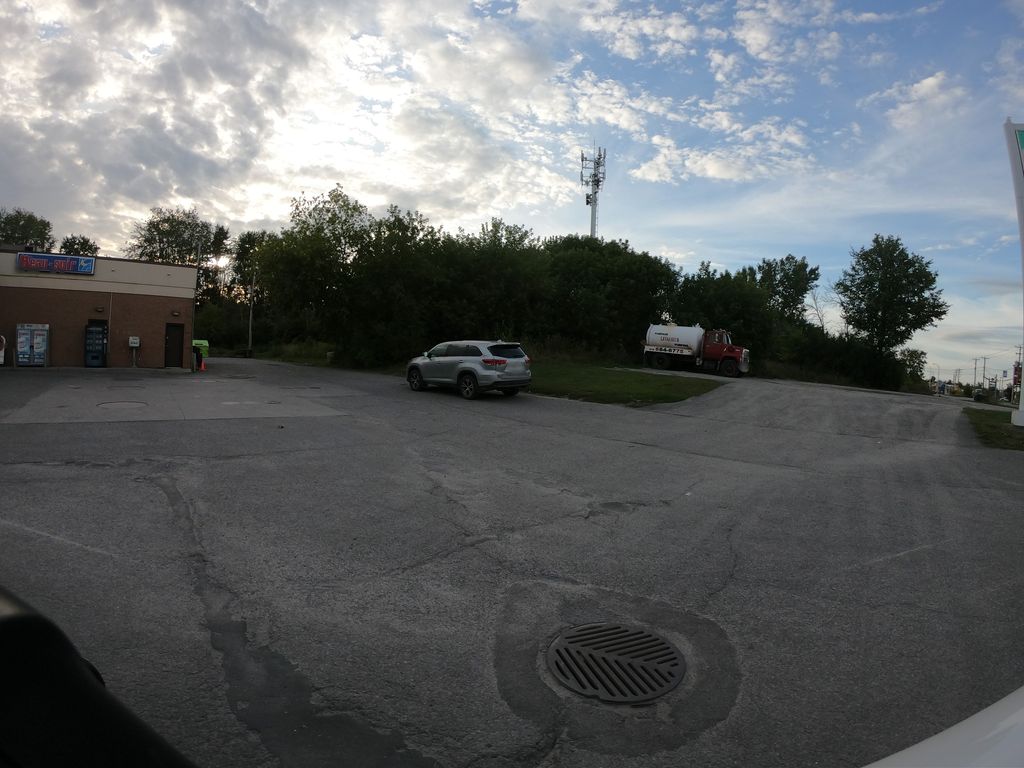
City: ottawa-gatineau